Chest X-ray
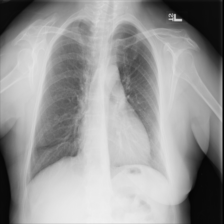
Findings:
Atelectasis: negative
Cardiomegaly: negative
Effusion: negative
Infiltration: negative
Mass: negative
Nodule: negative
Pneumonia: negative
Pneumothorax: negative
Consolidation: negative
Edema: negative
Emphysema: positive
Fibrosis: negative
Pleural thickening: negative
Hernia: negative